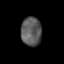
Tissue: prostate
Cell type: Fibroblasts
Senescence score: 0.7718
Nuclear area (px): 578
Mean DAPI intensity: 90.147